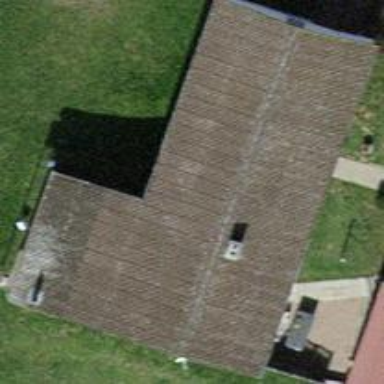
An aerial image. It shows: Farm building with gabled roof.